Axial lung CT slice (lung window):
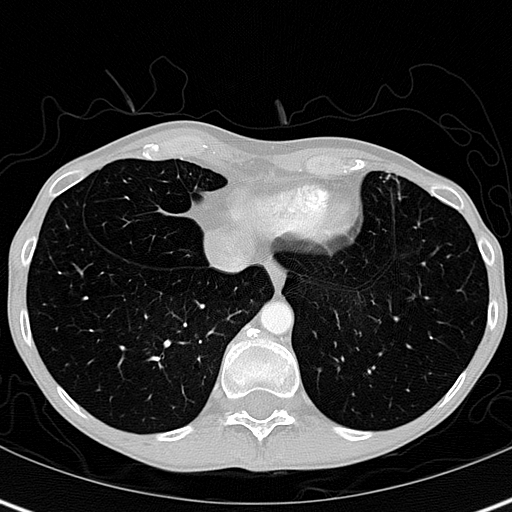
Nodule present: no